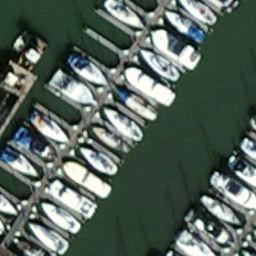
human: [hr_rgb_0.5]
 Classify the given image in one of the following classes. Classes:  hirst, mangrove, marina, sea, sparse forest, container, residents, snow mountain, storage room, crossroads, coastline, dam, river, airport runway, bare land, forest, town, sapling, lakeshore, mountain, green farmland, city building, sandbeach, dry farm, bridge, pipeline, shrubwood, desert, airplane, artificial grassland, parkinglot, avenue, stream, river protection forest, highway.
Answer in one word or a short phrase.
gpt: marina